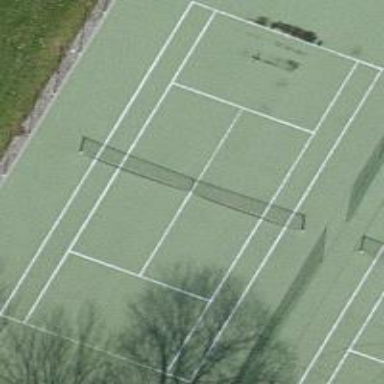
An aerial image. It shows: Tennis court on the leisure land pitch.